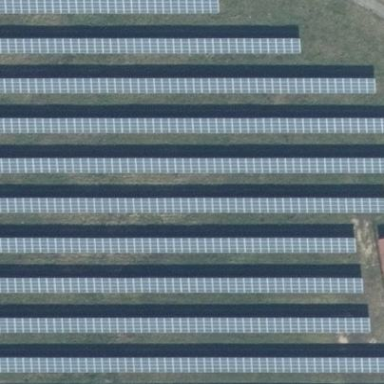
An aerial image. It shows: Solar photovoltaic panel generator.